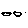
Label: cloud